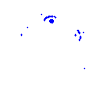
Particle: pion